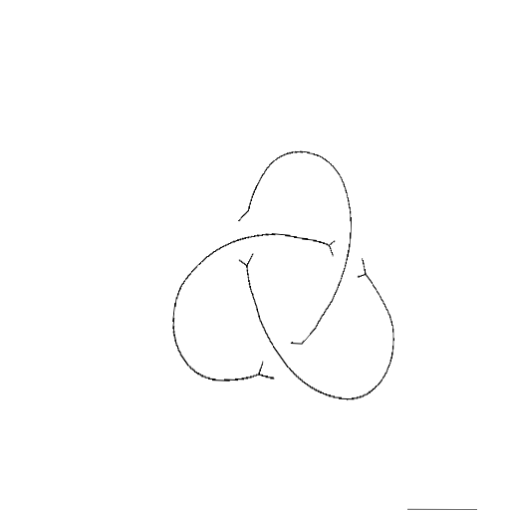
Crossing number: 3